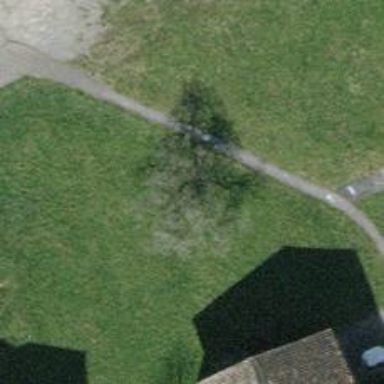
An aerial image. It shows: Broadleaved tree in natural setting.